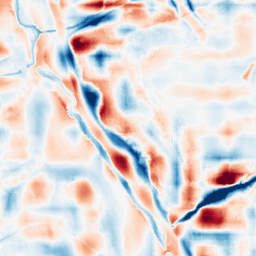
Category: wavelet
Decomposition family: wavelet_reverse_biorthogonal
Decomposition parameters: wavelet: rbio5.5
level: 5
Upsampling method: lanczos
Upsampling parameters: scale: 8
Upsampling scale: 8